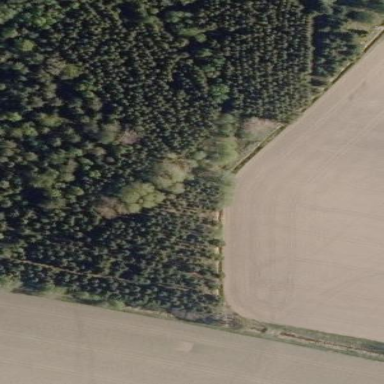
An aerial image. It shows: Evergreen needle-leaved forest.